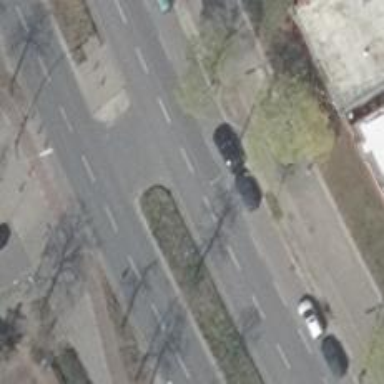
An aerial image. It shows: Secondary road with lane markings and asphalt cycle track on the right side.